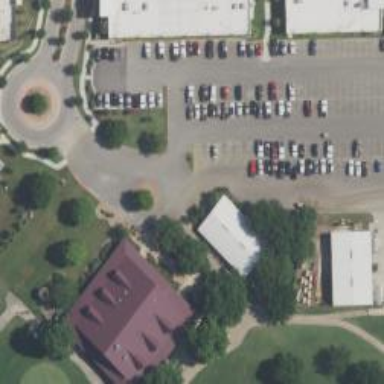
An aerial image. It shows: Clubhouse building associated with golf course.